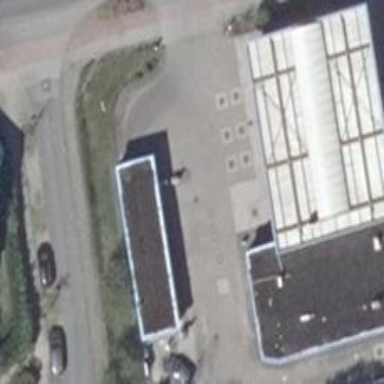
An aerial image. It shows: Car wash facility.